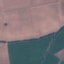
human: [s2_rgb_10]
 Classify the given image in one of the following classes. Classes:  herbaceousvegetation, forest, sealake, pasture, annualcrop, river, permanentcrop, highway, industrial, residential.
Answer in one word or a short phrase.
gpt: AnnualCrop